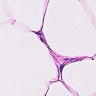
Metastatic tissue present: no